如图，已知在 $\triangle ABC$ 和 $\triangle BAD$ 中，$BC = AD$，$\angle ABC = \angle BAD$，能直接判定 $\triangle ABC \cong \triangle BAD$ 的依据是（ ）

A. SSS \quad B. AAS \quad C. ASA \quad D. SAS
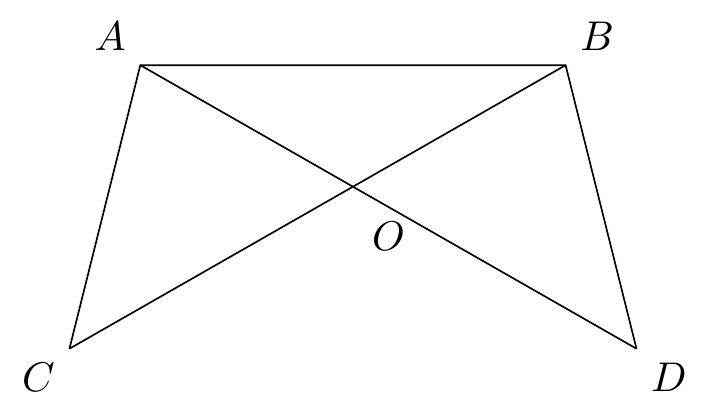
【解答】
解：在 $\triangle ABC$ 和 $\triangle ABD$ 中，
$\begin{cases} BC = AD \\ \angle ABC = \angle BAD \\ AB = BA \end{cases}$

$\therefore \triangle ABC \cong \triangle BAD$ (SAS)。

故选：D.